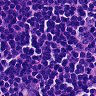
Metastatic tissue present: no